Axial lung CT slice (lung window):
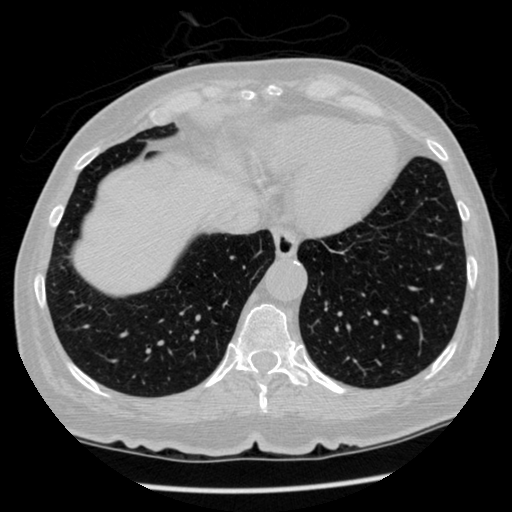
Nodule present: no